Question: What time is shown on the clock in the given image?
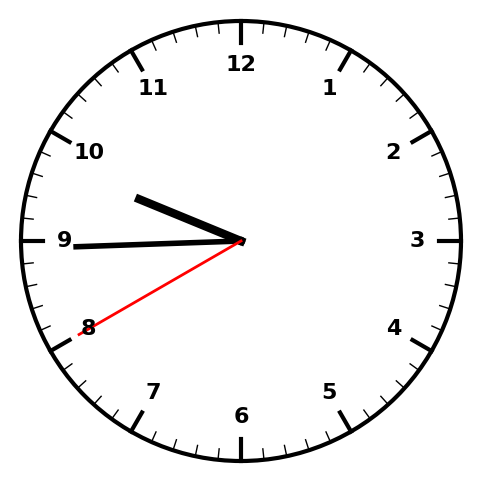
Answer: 09:44:40